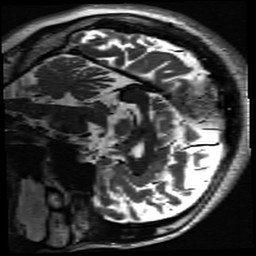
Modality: inplaneT2
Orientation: sagittal